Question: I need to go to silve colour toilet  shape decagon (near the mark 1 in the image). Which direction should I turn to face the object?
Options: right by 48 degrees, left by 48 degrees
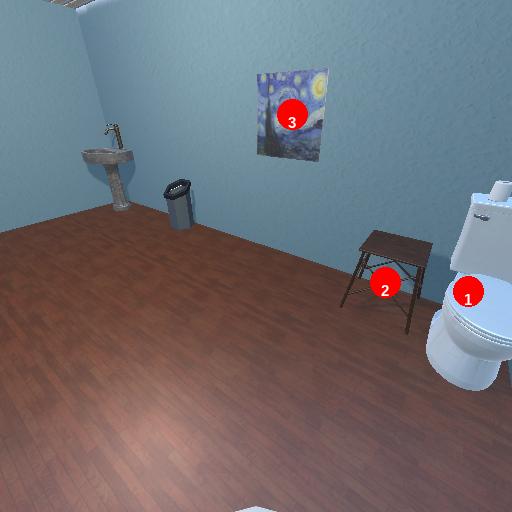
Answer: right by 48 degrees